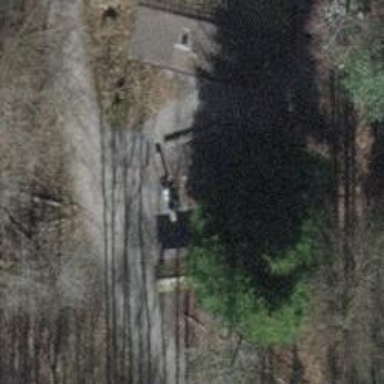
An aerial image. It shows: Brown bench.